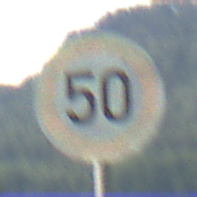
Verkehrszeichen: Geschwindigkeit50
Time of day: SunriseSunset
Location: Outdoor (Nature)
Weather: PartlyCloudy
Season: NotSpecified
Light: Natural